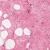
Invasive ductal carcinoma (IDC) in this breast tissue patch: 0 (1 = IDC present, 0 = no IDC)